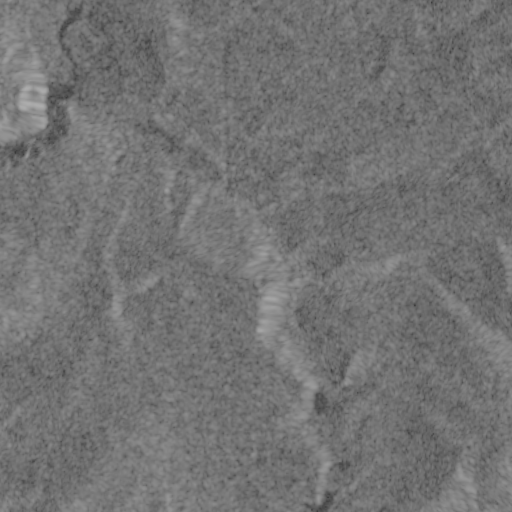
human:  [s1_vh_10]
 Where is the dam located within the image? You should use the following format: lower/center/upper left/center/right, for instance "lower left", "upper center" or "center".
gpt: The dam is located in the lower center of the image.
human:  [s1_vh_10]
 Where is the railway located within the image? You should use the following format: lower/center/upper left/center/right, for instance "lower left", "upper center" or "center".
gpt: The railway is located in the upper of the image.
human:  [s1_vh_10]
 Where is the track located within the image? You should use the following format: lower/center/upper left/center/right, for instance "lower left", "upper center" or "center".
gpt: There is no track in the image.

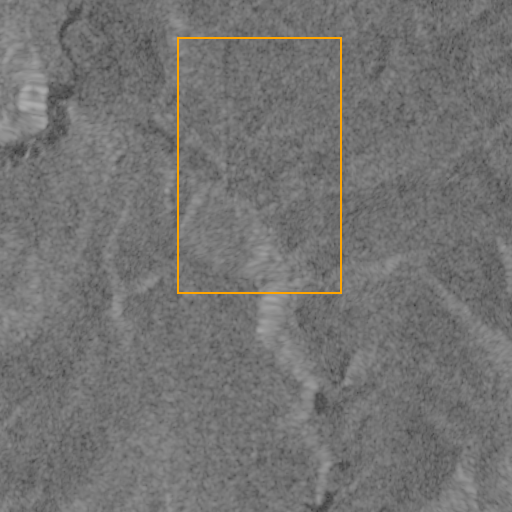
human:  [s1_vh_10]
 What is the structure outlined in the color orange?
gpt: There is no orange outline.
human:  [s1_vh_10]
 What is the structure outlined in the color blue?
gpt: There is no structure outlined in blue.